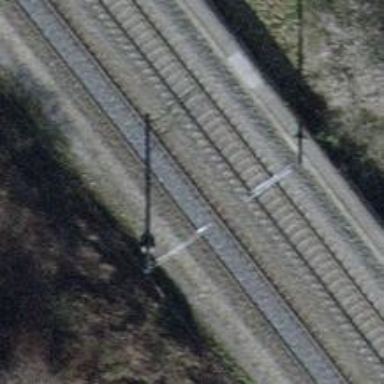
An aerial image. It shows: Single-track railway with electrified contact lines.